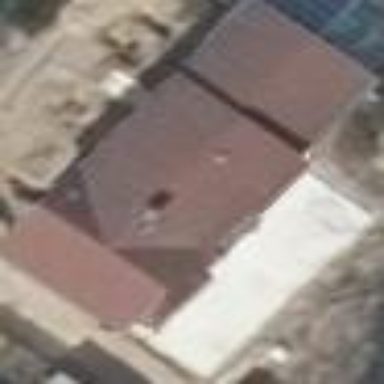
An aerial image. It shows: Building.